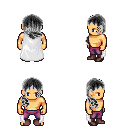
a pixel art fantasy rpg character, male body template, human, tanned skin, white cape, magenta pants, gray right-swept hairstyle, maroon shoes, four views (front, back, left, right), 2x2 character sprite sheet, small pixel art, hard edges, no anti-aliasing